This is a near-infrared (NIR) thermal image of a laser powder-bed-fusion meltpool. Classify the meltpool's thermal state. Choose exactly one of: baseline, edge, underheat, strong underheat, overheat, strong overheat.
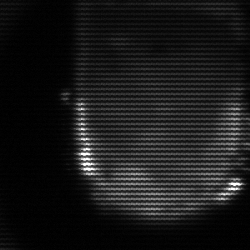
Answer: baseline